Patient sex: M
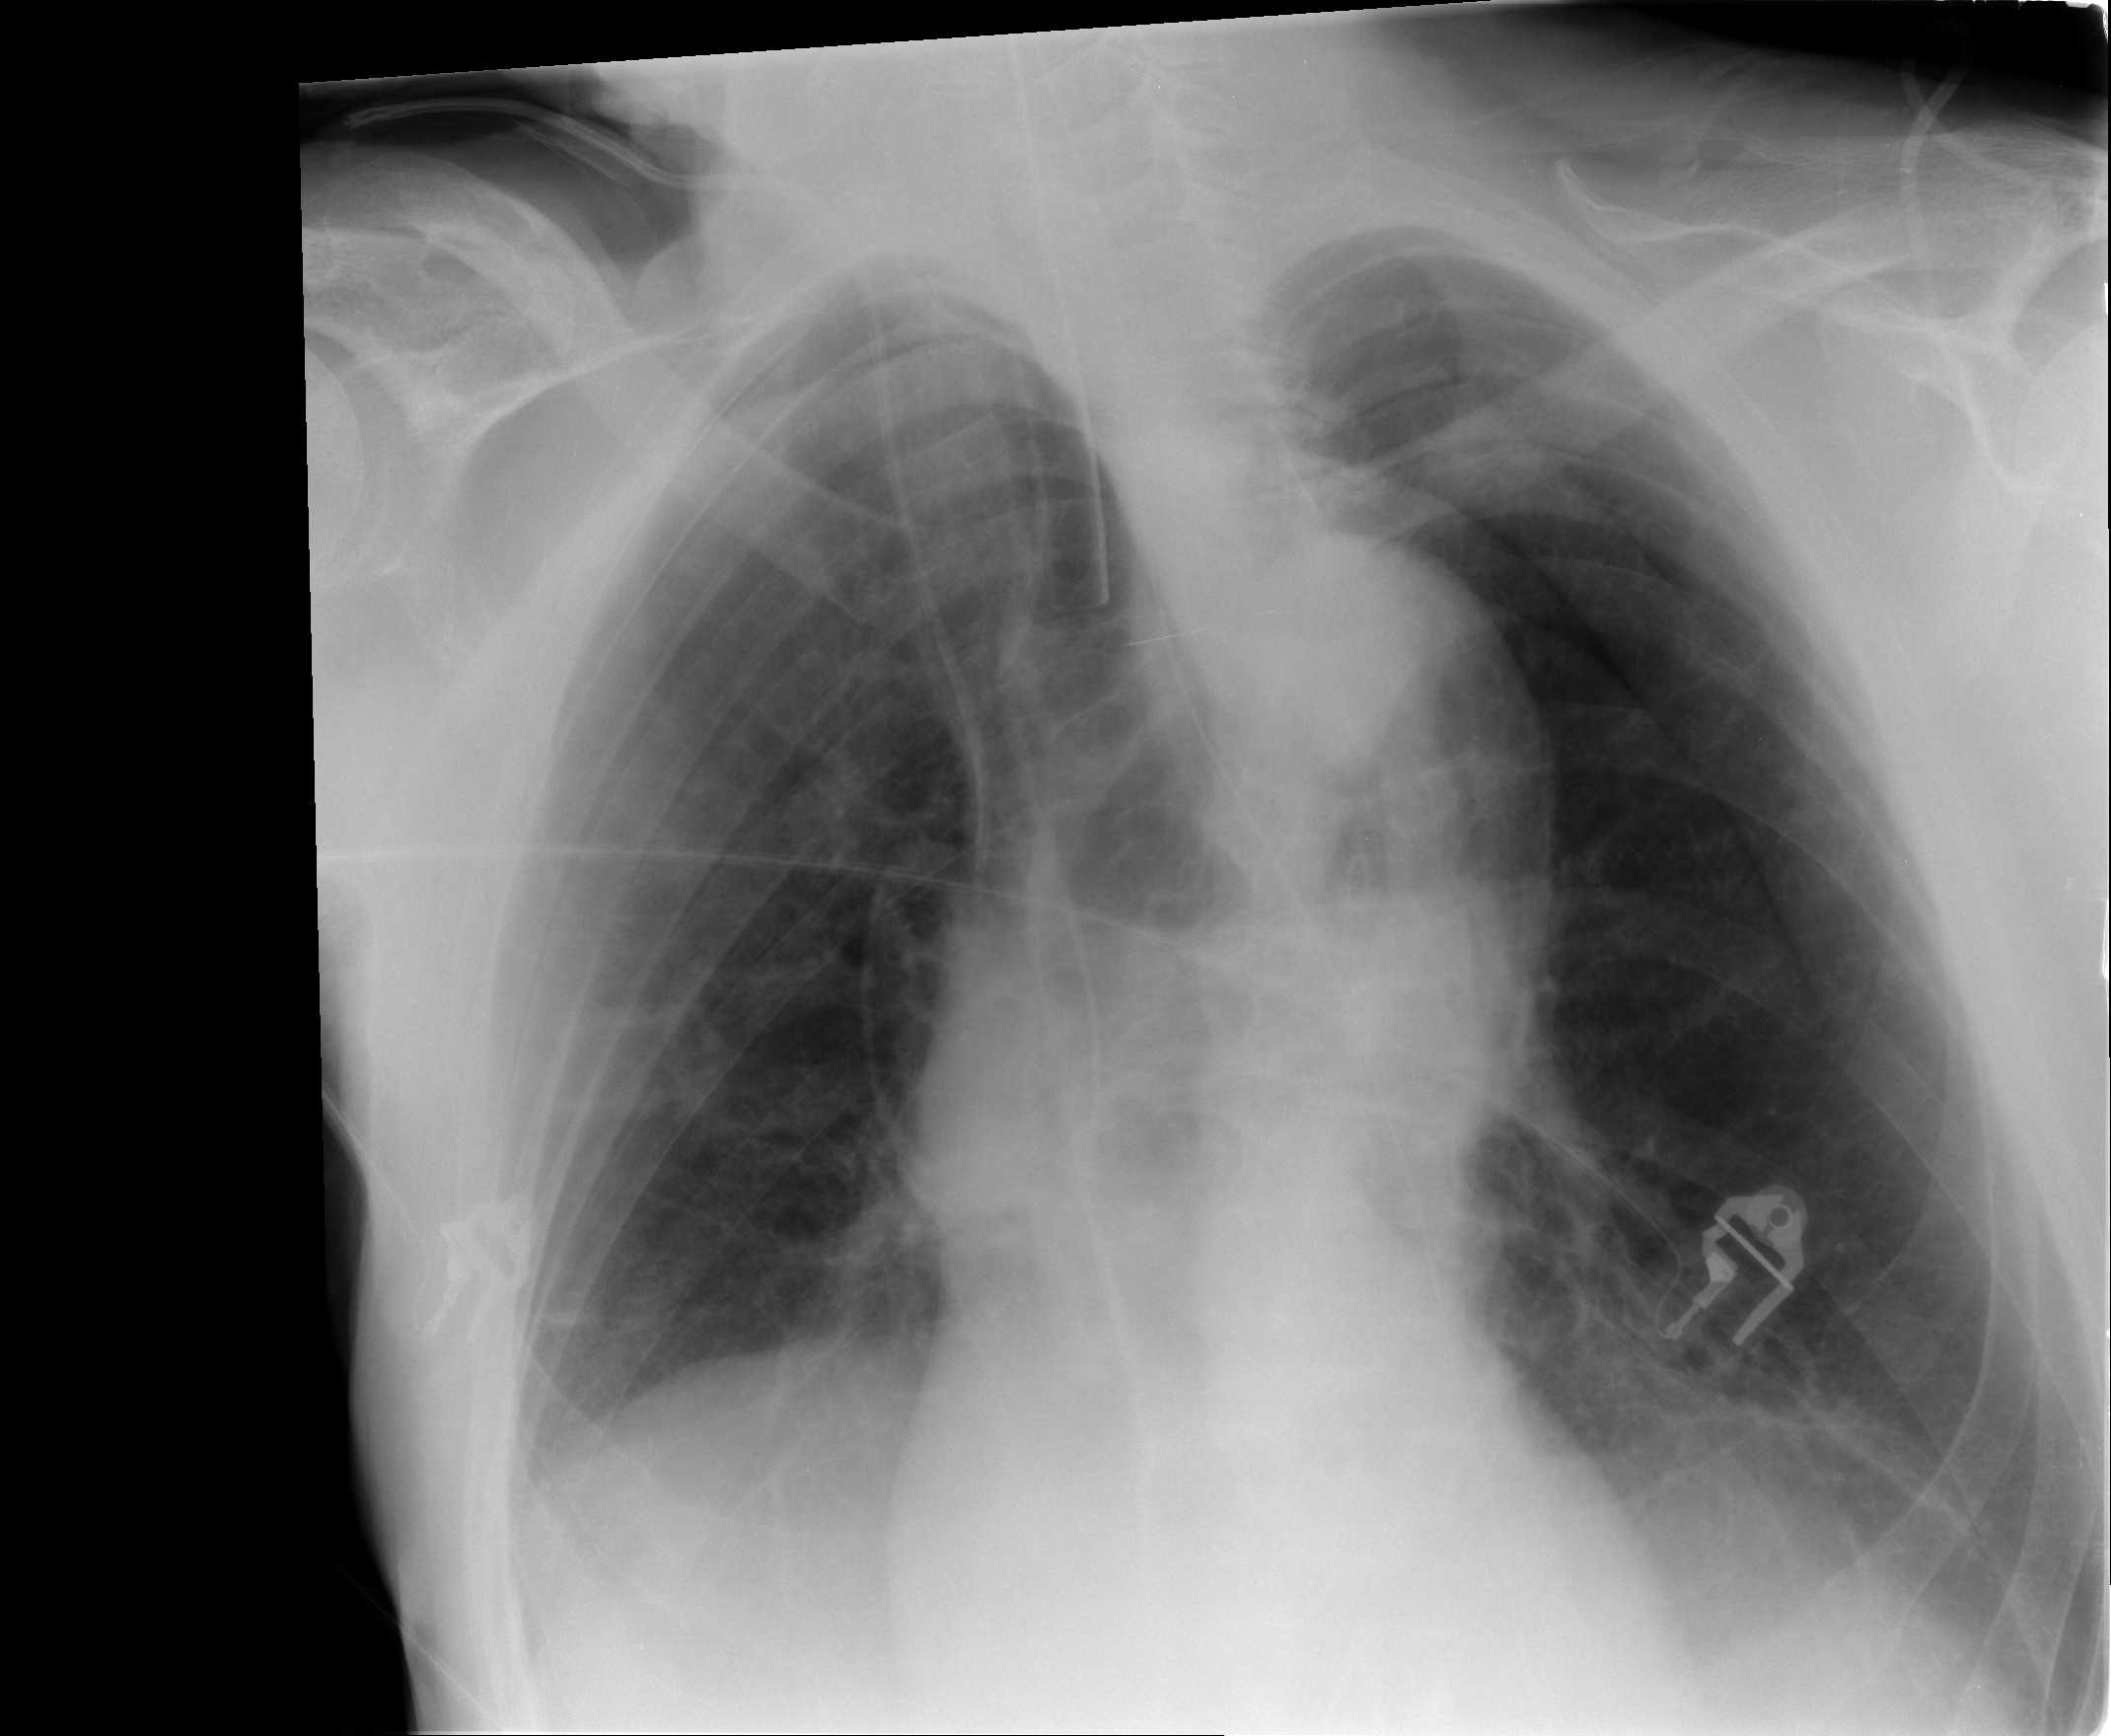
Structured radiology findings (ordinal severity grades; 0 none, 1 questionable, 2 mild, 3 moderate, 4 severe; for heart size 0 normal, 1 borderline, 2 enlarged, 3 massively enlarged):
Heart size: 0
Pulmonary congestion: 0
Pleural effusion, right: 0
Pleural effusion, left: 0
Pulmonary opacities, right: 0
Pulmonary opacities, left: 0
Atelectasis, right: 1
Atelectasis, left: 2